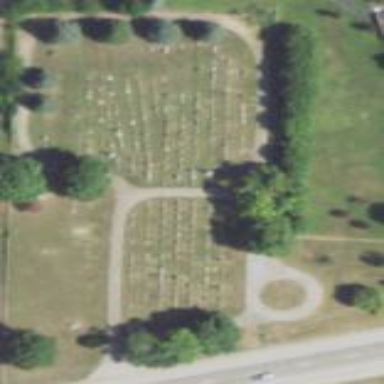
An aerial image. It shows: Cemetery.